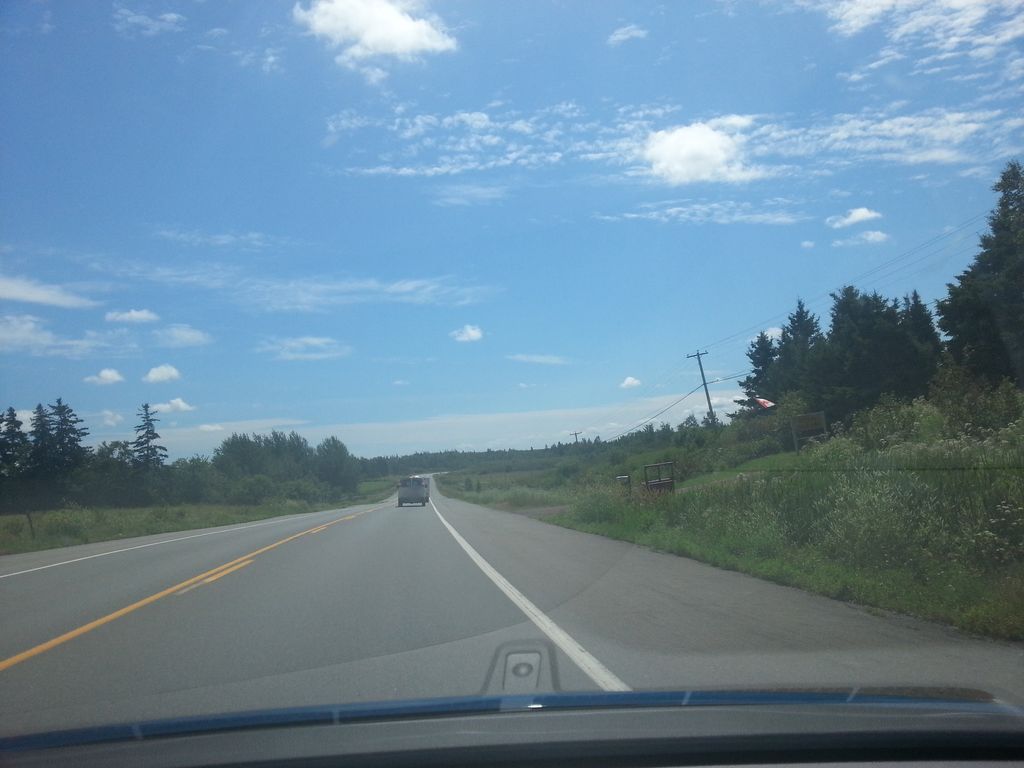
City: charlottetown